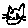
Label: cat